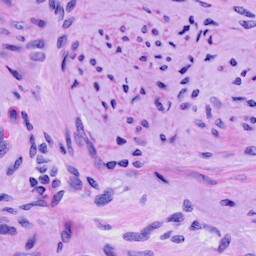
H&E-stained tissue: Cervix